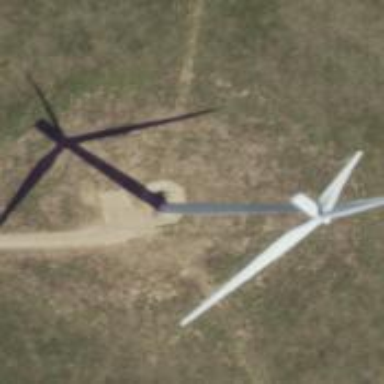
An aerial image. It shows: Wind generator using wind turbines of horizontal axis.